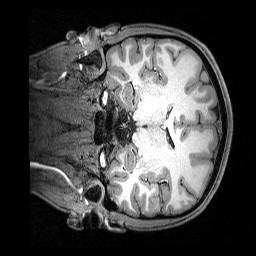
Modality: T1w
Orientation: coronal
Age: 22
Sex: male
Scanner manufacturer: siemens
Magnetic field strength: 3 T
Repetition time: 2.5 s
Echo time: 0.00369 s